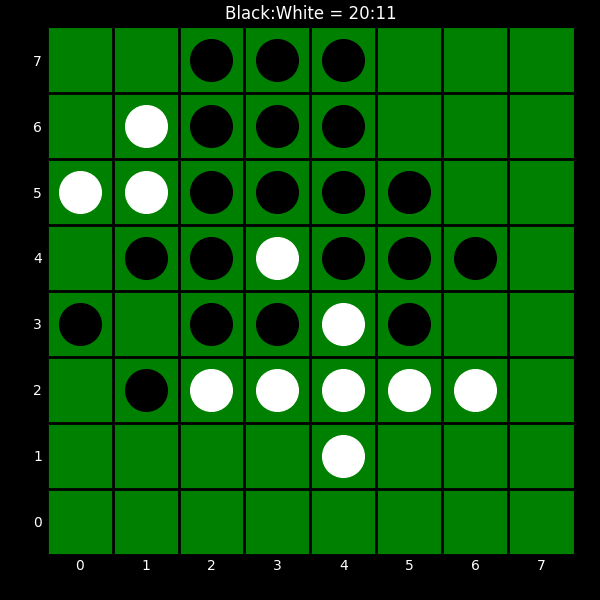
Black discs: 20
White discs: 11